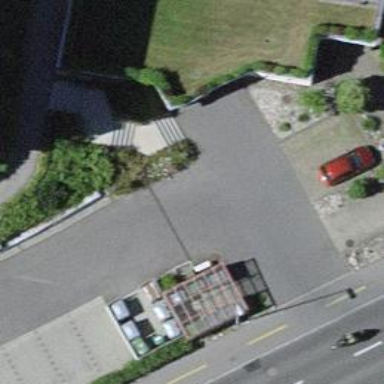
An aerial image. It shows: Road with steps.